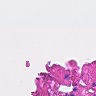
Metastatic tissue present: no